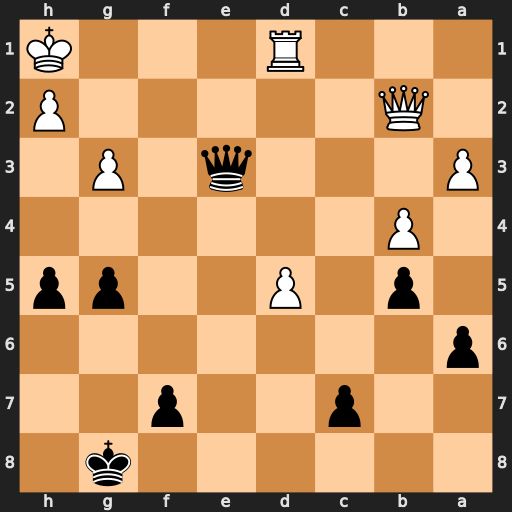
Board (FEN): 6k1/2p2p2/p7/1p1P2pp/1P6/P3q1P1/1Q5P/3R3K
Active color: b
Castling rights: -
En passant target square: -
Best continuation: Qf3+ Kg1 Qxd1+